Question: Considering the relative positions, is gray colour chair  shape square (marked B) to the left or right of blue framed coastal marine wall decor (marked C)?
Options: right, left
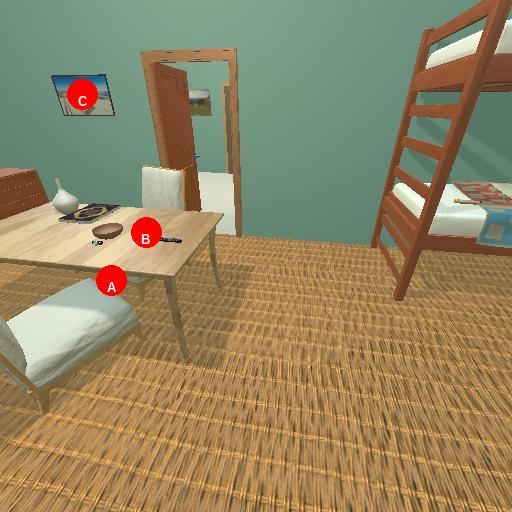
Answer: right